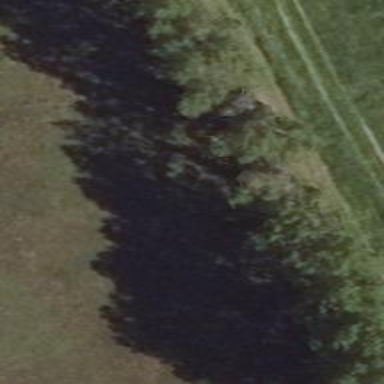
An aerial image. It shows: Row of trees in natural setting.